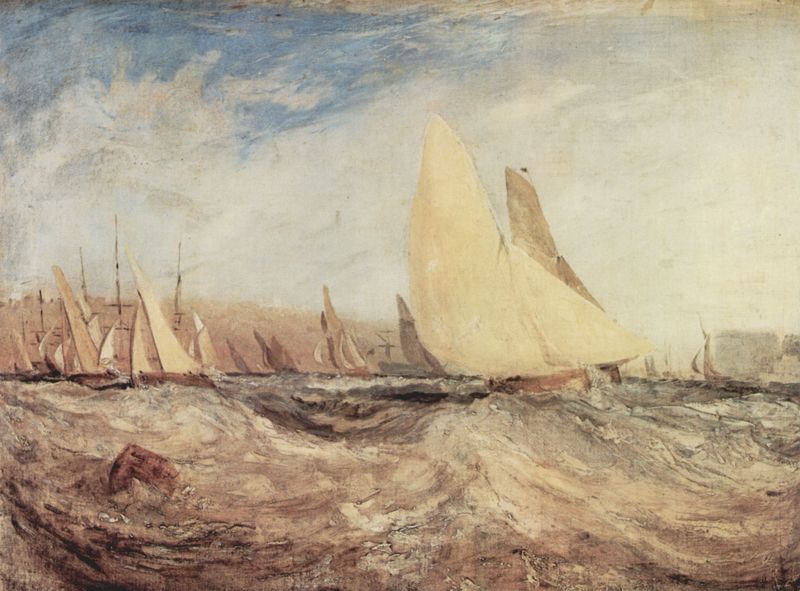
Titel: East Cowes Castle, der Sitz von J. Nash, Esq., die Regatta im Wind
Künstler: William Turner
Standort: London
Institution: Tate Gallery
Schlagwörter: blau, dunkel, felsen, gemälde, himmel, kampf, meer, schatten, wasser, weiß, wolken, grün, landschaft, see, stadt, ufer, braun, grau, hell, hintergrund, holz, licht, orange, pastell, schwarz, tuch, wolke, beige, öl, horizont, natur, wind, gewässer, stoff, england, boot, boote, gischt, schiff, schiffe, segel, segelschiffe, sommer, welle, wellen, leine, mast, hols, fels, hafen, masten, krieg, seestück, sturm, turner, unruhe, unwetter, wogen, wettkampf, segelboote, segeln, wei, stangen, viele, rennen, leinwand, regatta, seegang, flotte, maste, marine, segeltuch, unruhig, armada, strum, hinnel